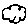
Label: cloud